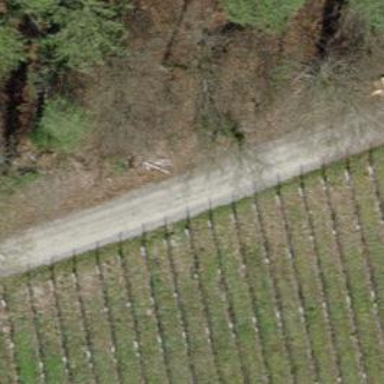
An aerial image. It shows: Pebblestone track with grade2 quality.